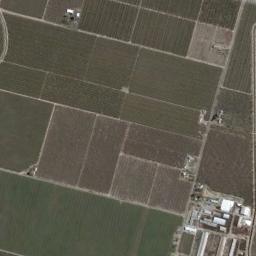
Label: rectangular_farmland